Breast ultrasound image
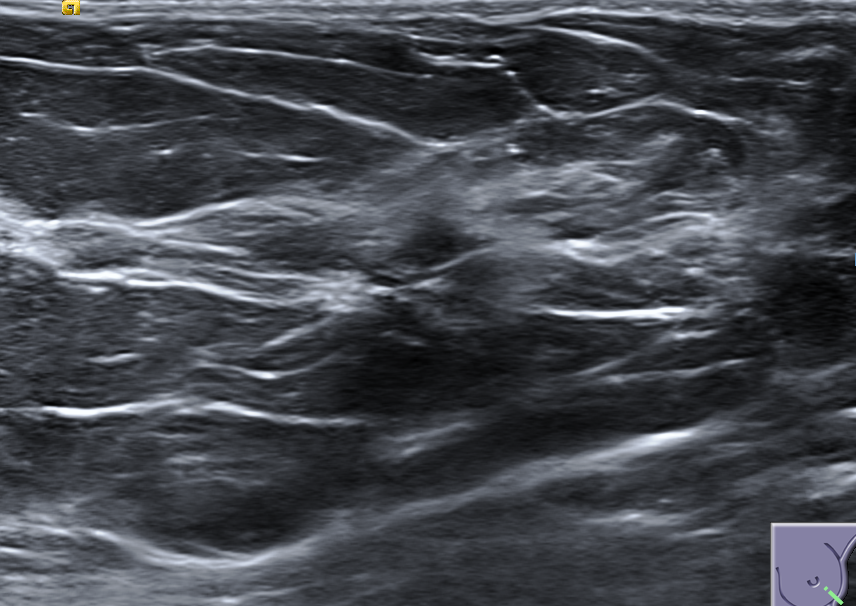
Diagnosis: malignant